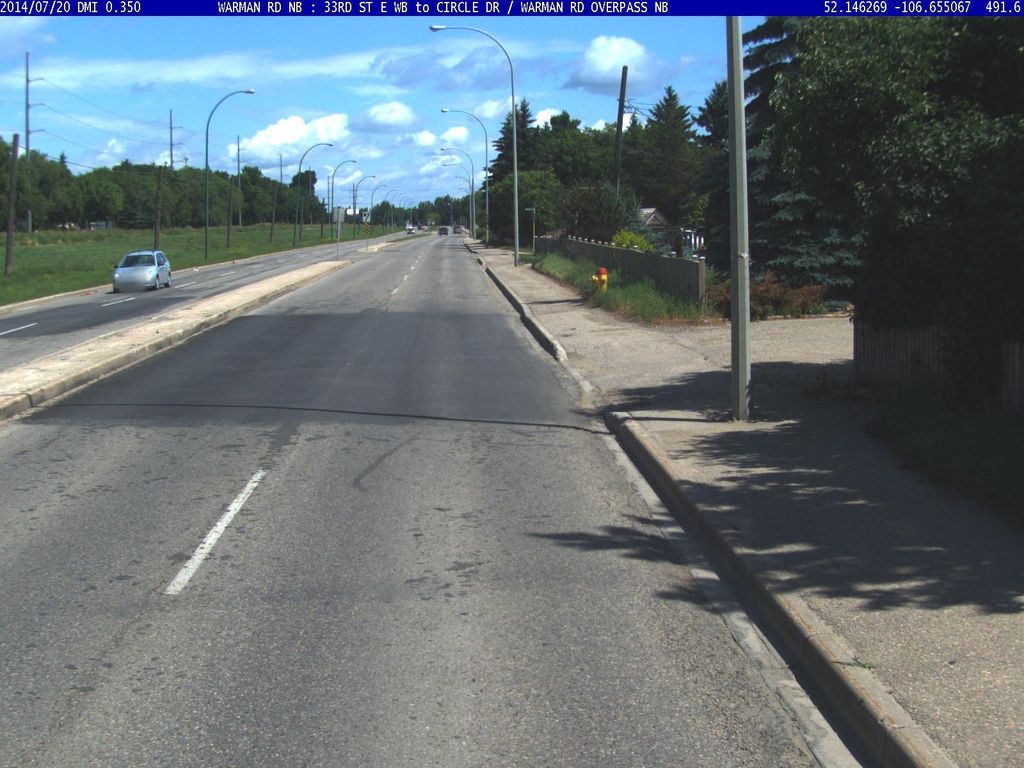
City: saskatoon